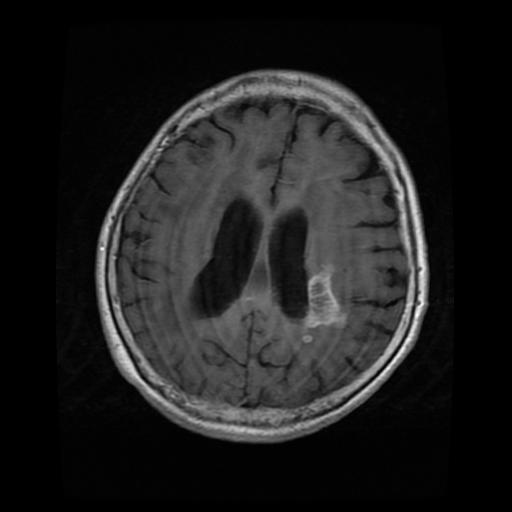
Label: glioma